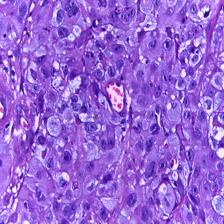
Diagnosis: OSCC